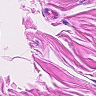
Metastatic tissue present: no